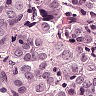
Metastatic tissue present: yes